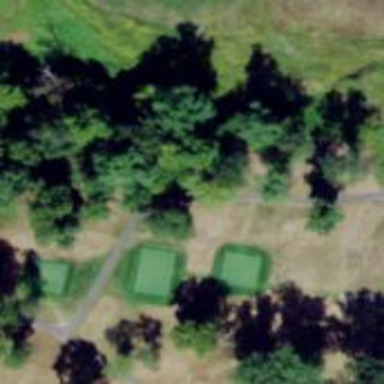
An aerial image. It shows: Path for both roads and golfers.